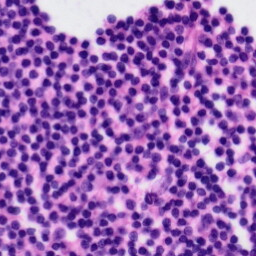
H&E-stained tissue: Tonsil